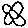
Label: flower